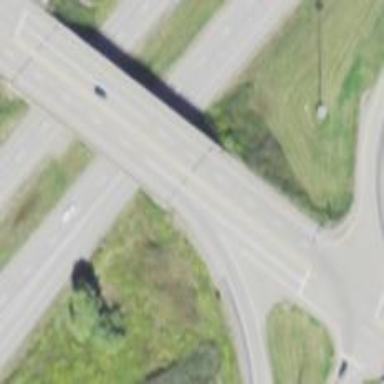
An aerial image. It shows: Bridge with asphalt surface carrying trunk highway.